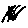
Label: cat